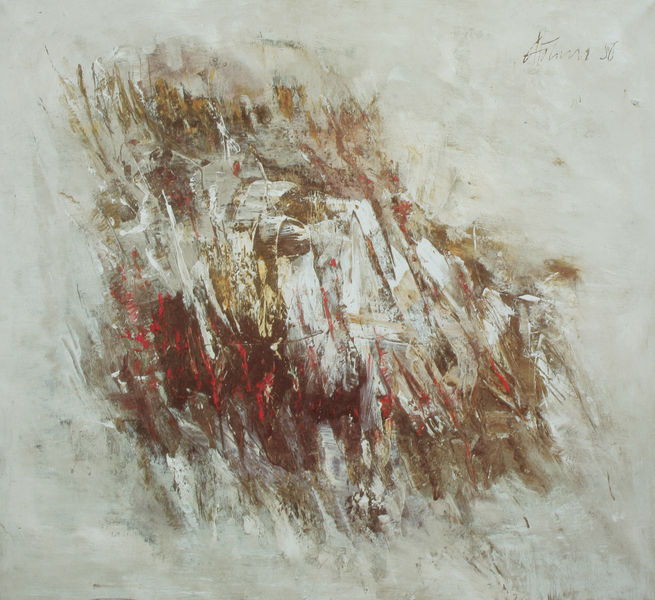
Titel: Sistierende Bewegung
Künstler: Gerhard Hoehme
Standort: Düsseldorf
Institution: Kunstmuseum Düsseldorf im Ehrenhof
Schlagwörter: feder, felsen, gemälde, weiß, gelb, ocker, ausschnitt, bewegung, braun, grau, hell, mitte, schwarz, ölbild, rot, schnee, beige, malerei, muster, wand, stein, bild, signatur, öl, pastos, chaos, schrift, bogen, moderne, abstrakt, fels, modern, farbe, linien, sigantur, cremefarben, rand, sturm, duktus, striche, abstraktion, oben, penis, schmutz, blut, rechteck, form, loch, titel, blanc, durcheinander, gestik, ölmalerei, farbauftrag, flecken, zacken, zickzack, verwischt, expressiv, struktur, rouge, pinselstriche, zentrum, fahrer, abdruck, quadratisch, unordnung, signature, zentriert, fried, rhythmus, postmodern, gestrichelt, spachtel, gegenstandslos, asymmetrisch, abstrait, informel, kristallin, abstrakter expressionismus, mitt, absruck, cremig, drippainting, pinselauftrag, pollock, schmierei, schwarzf, spachteltechnik, trockenauftrag, twombly, weiss siegt, zenturm